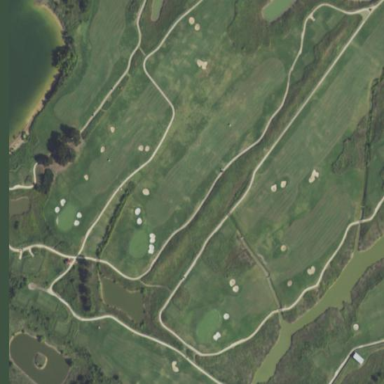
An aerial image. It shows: Rough area in golf course.